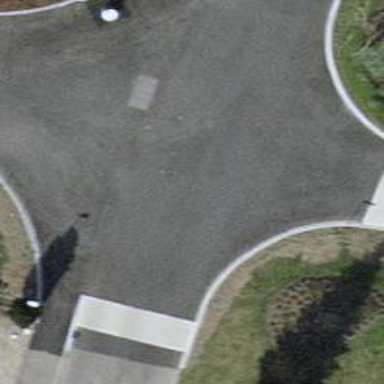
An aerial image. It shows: Table-style traffic calming feature.